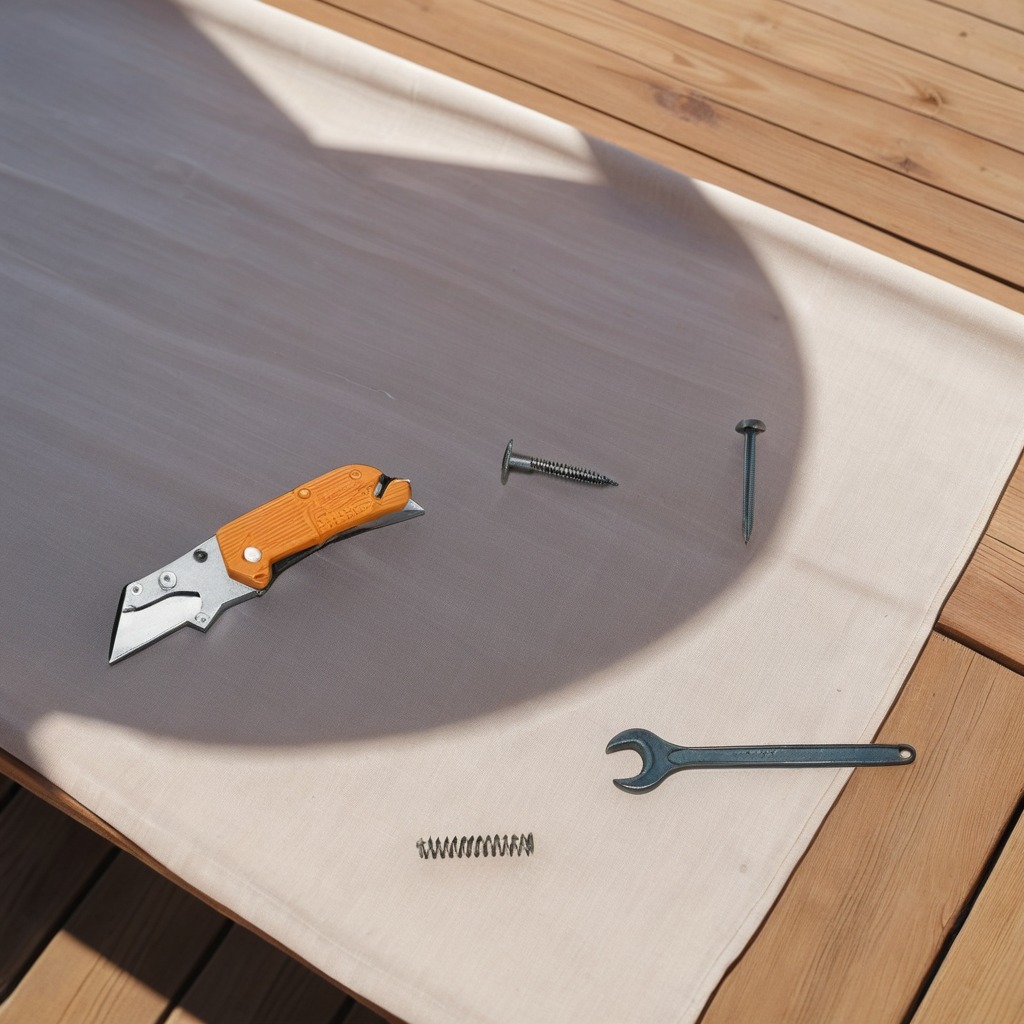
A utility knife, a metal machine screw, an iron nail, a coiled metal spring, and a wrench are lying on a wooden table.